Question: I have problems with positioning span text inside '<li>' element.
It looks good in Mozilla and Chrome but looks awful in IE.
Can some one please help me out.
Here is the style code:
'''
ul#barcodesList > li
{
list-style: none;
margin-left: 20px;
margin-right: 20px;
border-collapse: separate;
border-left: 1px solid #2557AD;
border-right: 1px solid #2557AD;
border-bottom: 1px solid #2557AD;
color: #2557AD;
height: 20px;
background: #e7f0fe;
cursor: pointer;
padding-left: 12px;
padding-top: 6px;
}
ul#barcodesList > li > span
{
float: right;
color: #FF6A6A;
display:block;
}
ul#barcodesList > li > span:hover
{
display:block;
color: red;
}
'''
And the HTML:
'''
<ul id="barcodesList">
<li>00015<span class="deleteButton">Delete</span></li>
<li>RA075605345SI<span class="deleteButton">Delete</span></li>
<li>1100<PHONE><span class="deleteButton">Delete</span></li>
<li>PP2013001200<span class="deleteButton">Delete</span></li>
<li>PP2013001201<span class="deleteButton">Delete</span></li>
<li>PP2013001202<span class="deleteButton">Delete</span></li>
</ul>
'''
This is how its buit (jQuery):
'''
$(function () {
$.each(barcodes, function(key, value) {
$("#barcodesList").append("<li>" + key + "</li>");
});
deleteButton = $('<span />').addClass('deleteButton').text('Delete');
$('ul#barcodesList li').append(deleteButton);
...
'''
And the effect (right is IE, left is Chrome)

Thanks in advance.
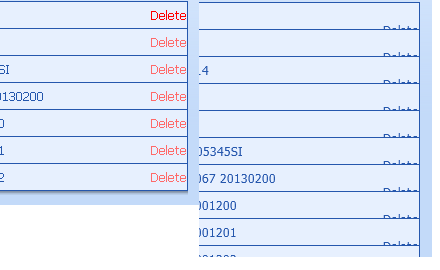
Answer: change
'''
<li>RA075605345SI<span class="deleteButton">Delete</span></li>
'''
to
'''
<li><span class="deleteButton">Delete</span> RA075605345SI</li>
'''
so:
'''
$('ul#barcodesList li').prepend(deleteButton);
'''